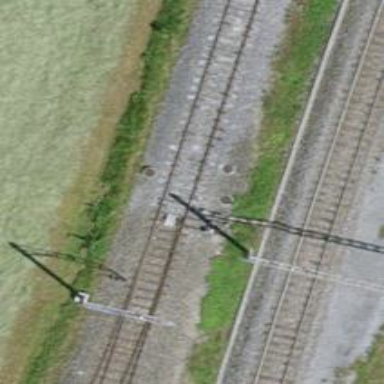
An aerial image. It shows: Railway switch.